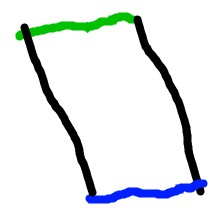
Shape: parallelogram